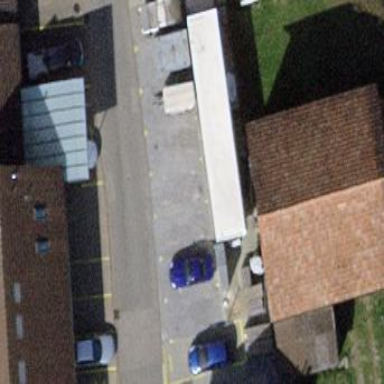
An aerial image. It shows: Street side parking area.